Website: apple-inc
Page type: review-order
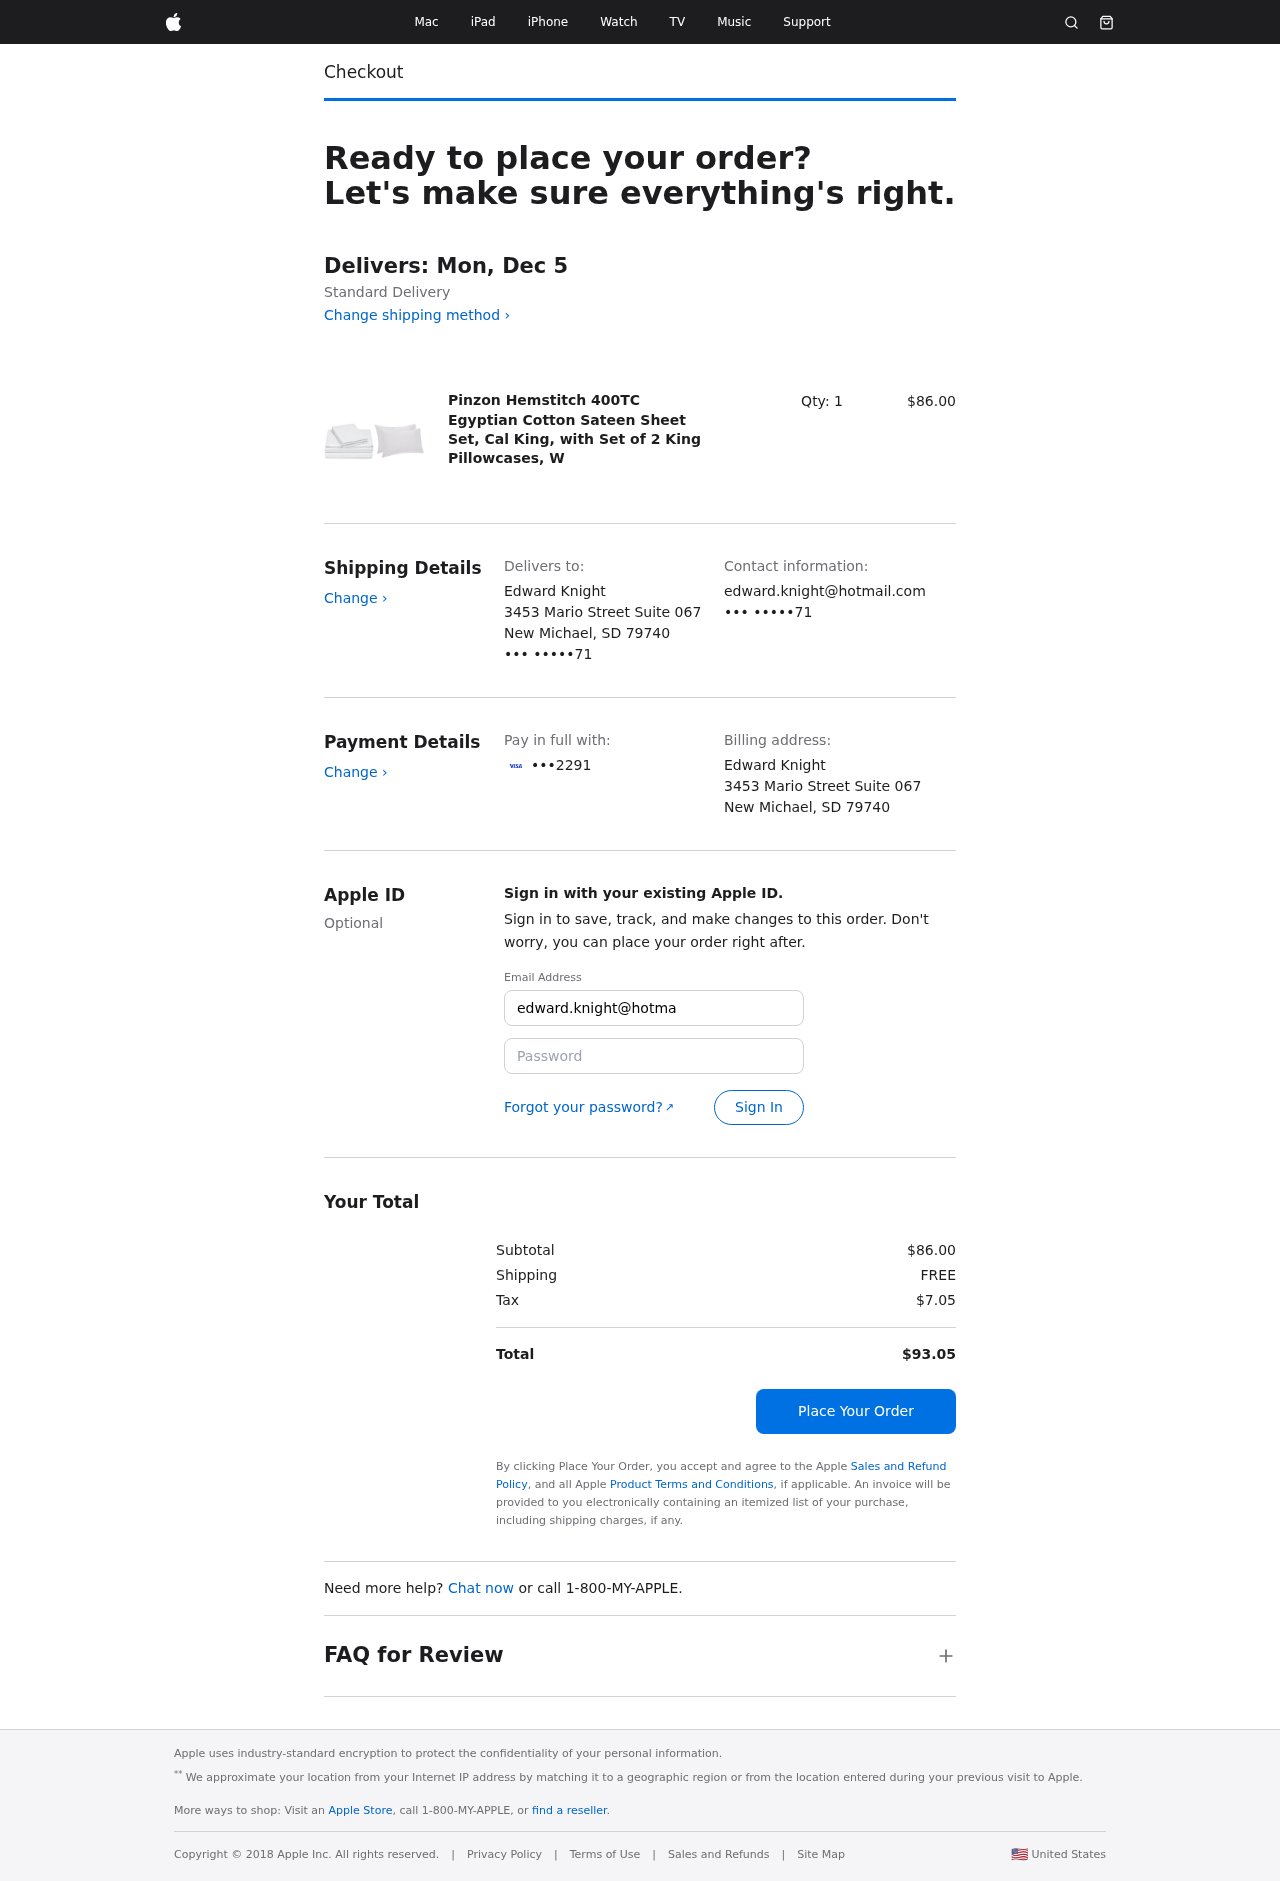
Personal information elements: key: PII_CARD_LAST4
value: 2291
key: PII_CITY_STATE_ZIP
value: New Michael, SD 79740
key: PII_EMAIL3
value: edward.knight@hotmail.com
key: PII_FULLNAME
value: Edward Knight
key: PII_PHONE_SUFFIX
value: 71
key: PII_STREET
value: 3453 Mario Street Suite 067
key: PII_EMAIL2
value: edward.knight@hotmail.com
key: PII_PHONE_SUFFIX2
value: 71
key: PII_FULLNAME2
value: Edward Knight
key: PII_STREET2
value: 3453 Mario Street Suite 067
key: PII_CITY_STATE_ZIP2
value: New Michael, SD 79740
Product elements: key: PRODUCT1_NAME
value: Pinzon Hemstitch 400TC Egyptian Cotton Sateen Sheet Set, Cal King, with Set of 2 King Pillowcases, W
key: PRODUCT1_PRICE
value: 86
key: PRODUCT1_QUANTITY
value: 1
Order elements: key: ORDER_DELIVERY_DATE
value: Delivers: Mon, Dec 5
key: ORDER_SUBTOTAL
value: $86.00
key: ORDER_SHIPPING_COST
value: FREE
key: ORDER_TAX
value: $7.05
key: ORDER_TOTAL
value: $93.05